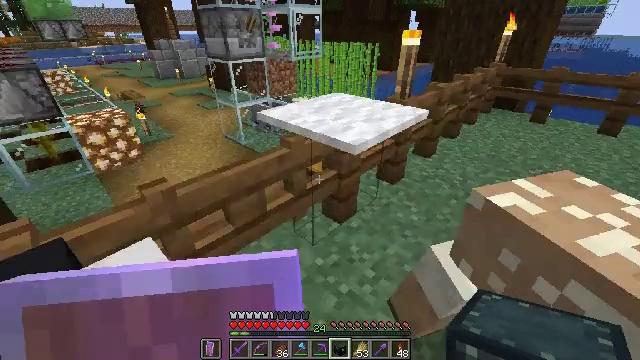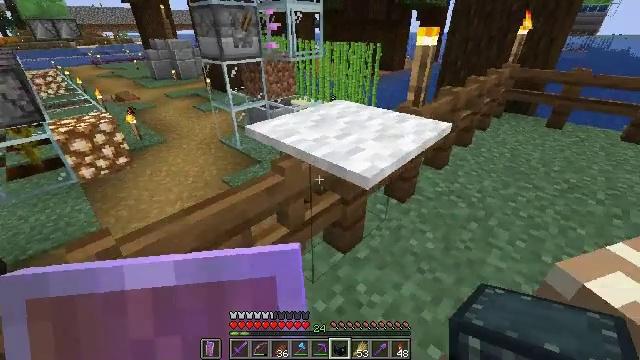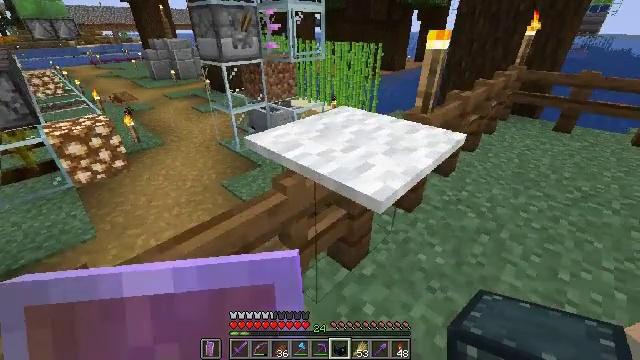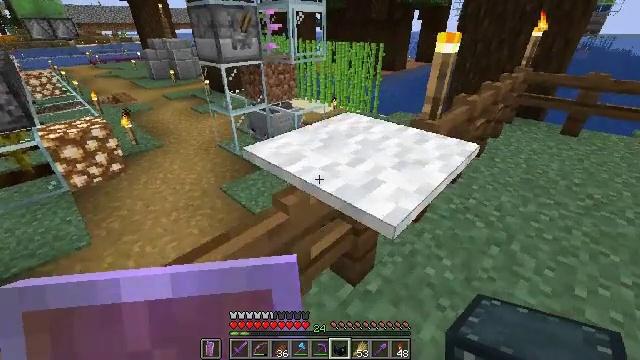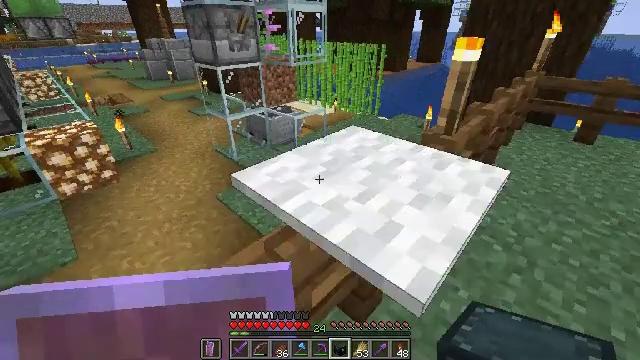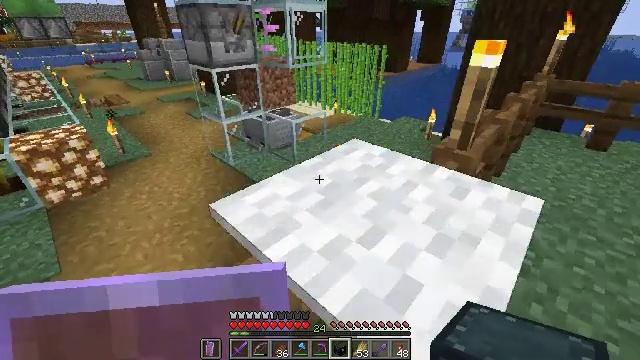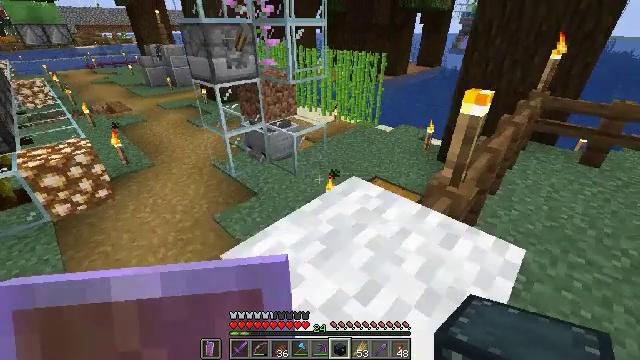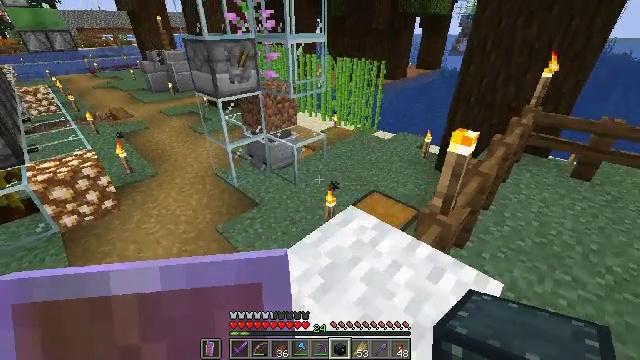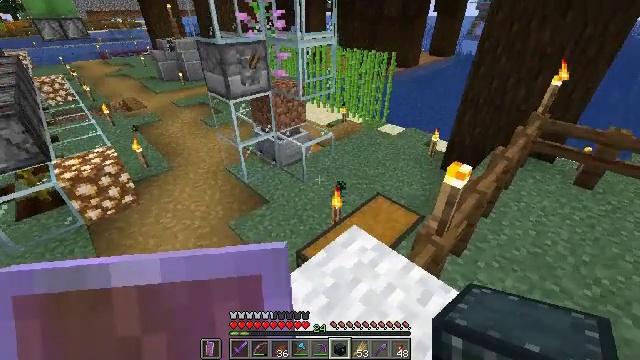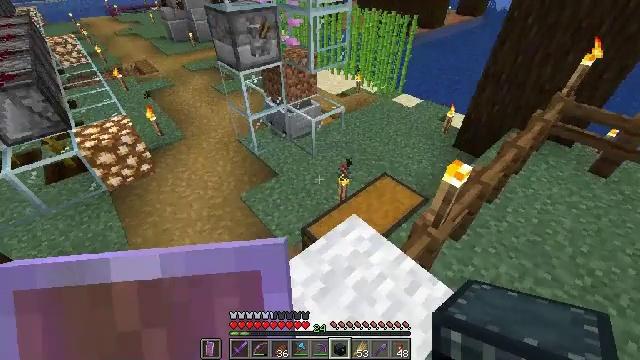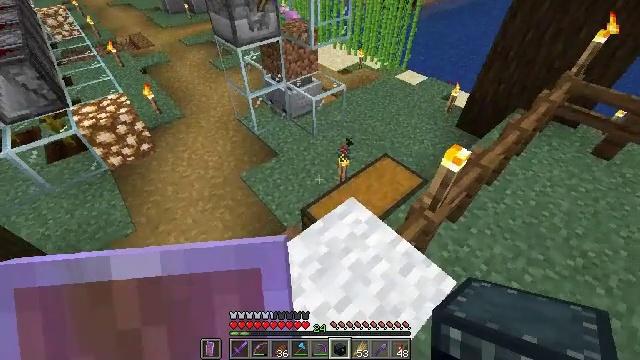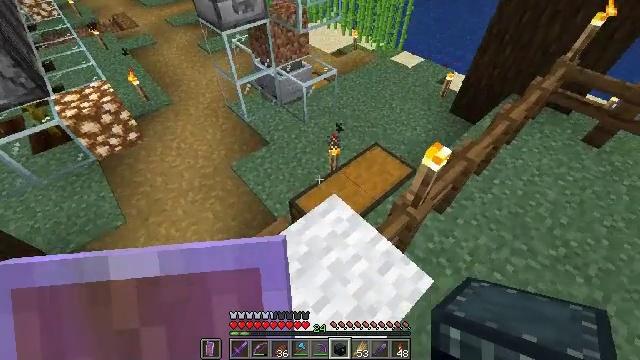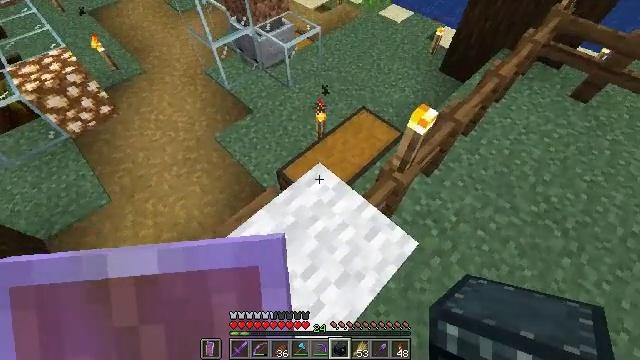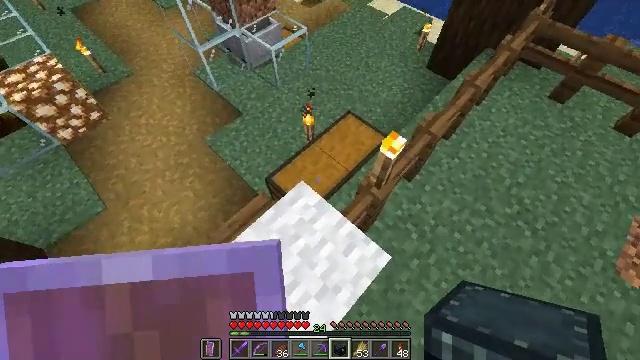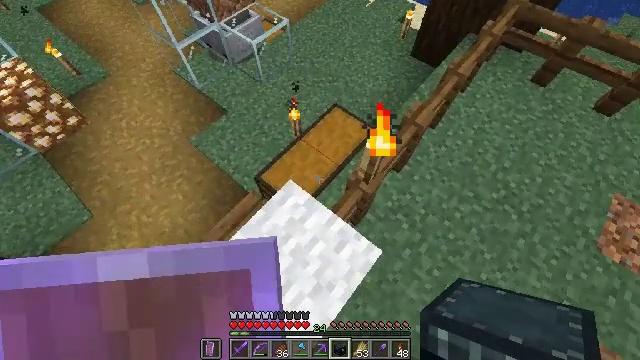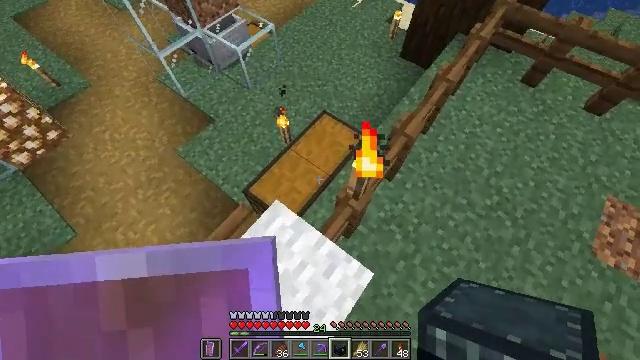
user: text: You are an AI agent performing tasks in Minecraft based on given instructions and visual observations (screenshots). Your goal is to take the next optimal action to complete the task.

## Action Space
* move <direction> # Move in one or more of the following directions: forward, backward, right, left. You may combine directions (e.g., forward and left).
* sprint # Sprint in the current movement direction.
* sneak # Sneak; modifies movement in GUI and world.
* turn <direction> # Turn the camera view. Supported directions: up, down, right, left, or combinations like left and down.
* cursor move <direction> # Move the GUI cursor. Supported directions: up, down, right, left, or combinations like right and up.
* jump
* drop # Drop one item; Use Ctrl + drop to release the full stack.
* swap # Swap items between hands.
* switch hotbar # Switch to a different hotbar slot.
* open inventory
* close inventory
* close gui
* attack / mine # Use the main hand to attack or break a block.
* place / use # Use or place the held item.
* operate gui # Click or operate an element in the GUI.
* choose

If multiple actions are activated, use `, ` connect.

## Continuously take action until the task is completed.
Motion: motion action
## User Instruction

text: Kill the sheep.
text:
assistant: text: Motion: move forward
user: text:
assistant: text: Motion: move forward
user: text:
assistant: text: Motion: move forward
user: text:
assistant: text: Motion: move forward
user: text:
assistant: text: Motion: move forward
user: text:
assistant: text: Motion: move forward, jump
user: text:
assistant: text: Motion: move forward, jump
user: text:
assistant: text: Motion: move forward, turn left and down, jump
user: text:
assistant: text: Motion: move forward, turn left and down, jump
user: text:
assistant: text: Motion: move forward, turn down
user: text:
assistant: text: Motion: move forward, turn down
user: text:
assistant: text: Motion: move forward, turn right and down
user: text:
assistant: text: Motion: move forward, turn right and down
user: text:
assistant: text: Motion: move forward, turn right and down
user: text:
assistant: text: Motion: turn right
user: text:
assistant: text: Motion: no_op
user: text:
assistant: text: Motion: no_op
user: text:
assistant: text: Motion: no_op
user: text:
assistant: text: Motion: no_op
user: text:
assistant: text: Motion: move forward, turn left
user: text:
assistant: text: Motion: move forward, turn left
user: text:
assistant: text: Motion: move forward, turn left
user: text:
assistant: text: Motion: move forward
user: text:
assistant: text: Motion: no_op
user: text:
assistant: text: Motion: turn down
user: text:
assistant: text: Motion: turn right and down
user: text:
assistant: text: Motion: turn right and down
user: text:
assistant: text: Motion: no_op
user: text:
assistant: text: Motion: no_op
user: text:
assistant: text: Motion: no_op